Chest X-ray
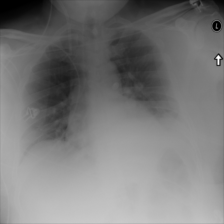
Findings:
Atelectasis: negative
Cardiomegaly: negative
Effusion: negative
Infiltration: negative
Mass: negative
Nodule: negative
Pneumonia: negative
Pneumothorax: negative
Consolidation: negative
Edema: negative
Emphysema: negative
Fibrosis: negative
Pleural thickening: negative
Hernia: negative